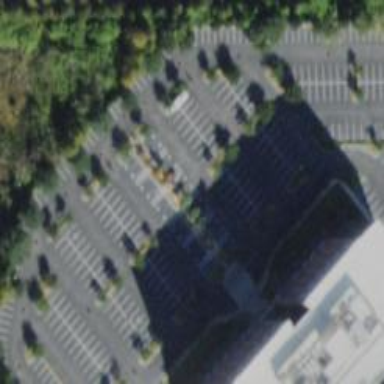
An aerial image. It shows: Parking space.